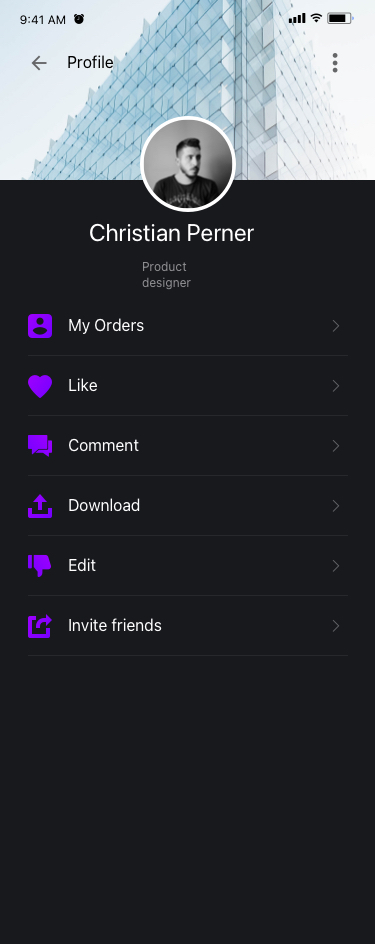
Text in this UI design:
Profile
Product designer
My Orders
UI Text/Heading/H5/Brandcolor
Like
UI Text/Heading/H5/Brandcolor
Comment
UI Text/Heading/H5/Brandcolor
Download
UI Text/Heading/H5/Brandcolor
Edit
UI Text/Heading/H5/Brandcolor
Invite friends
UI Text/Heading/H5/Brandcolor
9:41 AM
Christian Perner